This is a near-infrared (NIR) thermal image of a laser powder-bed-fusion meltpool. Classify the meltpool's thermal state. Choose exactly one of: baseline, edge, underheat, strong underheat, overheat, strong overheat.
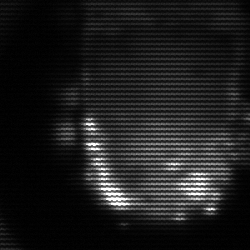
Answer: baseline